Interaction volume radius: 5 \u00c5
Interaction volume height: 15 \u00c5
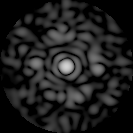
Disorder parameter: 0.8689